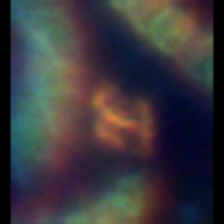
Taxon: Diatom_aggregate
Group: Diatoms